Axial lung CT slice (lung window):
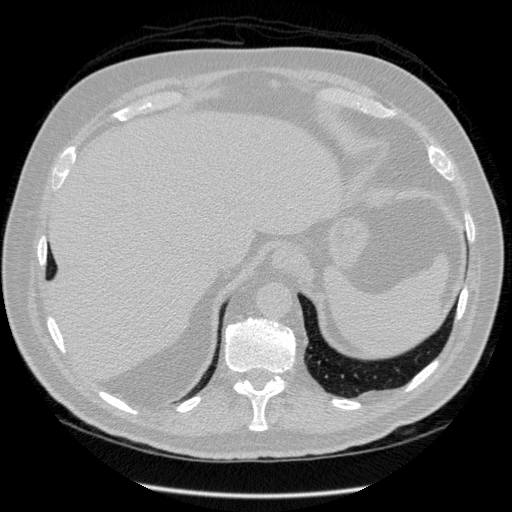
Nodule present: no